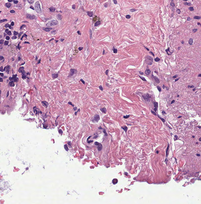
Tumor epithelial tissue: no
Tumor-associated stroma tissue: yes
Normal tissue: no